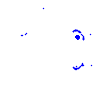
Particle: pion